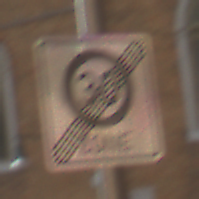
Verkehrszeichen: EndeZone30
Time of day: MorningAfternoon
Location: Outdoor (Urban)
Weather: Clear
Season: NotSpecified
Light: Natural